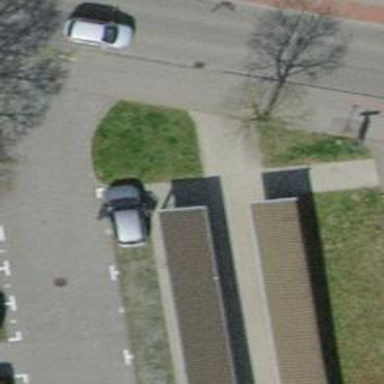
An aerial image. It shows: Footway made of paving stones.